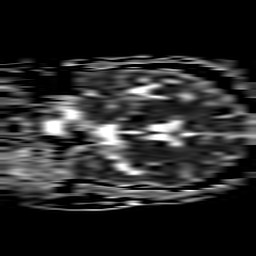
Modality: ADC
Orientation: coronal
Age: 53
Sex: female
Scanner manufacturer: philips
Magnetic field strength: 3 T
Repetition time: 3.072 s
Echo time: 0.076 s